Question: So i've been learning how to develop stuff in 3D with Flash using the Away3D engine, whilst i'm getting to grips with a lot of the techniques and methods of working with Away3D i've now hit a problem.

As you can see above, I have a rectangle with a texture on it, positioned 1 unit away from the rest of the objects, however when rotating about the y-axis on a fixed point; strange things start to happen.
I'd call it z-fighting, but that's only when two objects are at exactly the same depth correct?
Either way I need a way to combat this issue, or some pointers on what to use or where to research, the issue being im not too familiar with Away3D so I don't know where to start.
Any help would be much appreciated :)
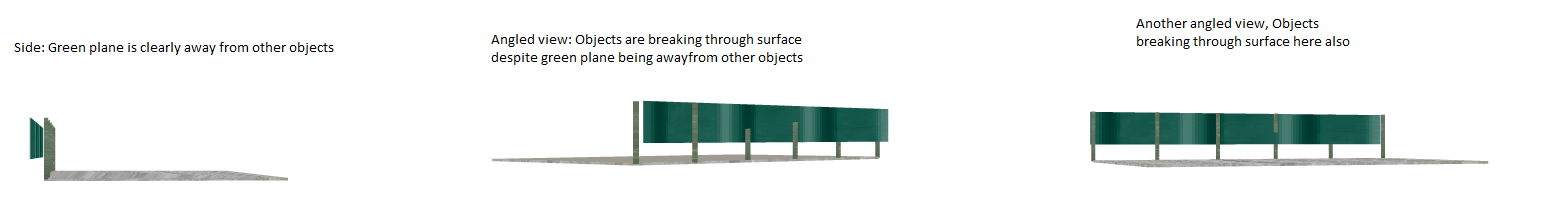
Answer: That's exactly Z-Fighting, both objects are at exact same depth in depth buffer.
A. Increase Depth buffer precision (from 16bit to 24bit)
B. Make sure you use your depth efficiently (e.g. if your objects are within 5 .. 5000 range then it is a waste to use 0.01 .. 5000 depth range)
C. in most complicated cases you might use 2 pass render with 2 depth ranges for distant and close objects separately.